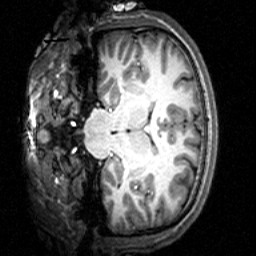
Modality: T1w
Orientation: coronal
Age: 22
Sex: male